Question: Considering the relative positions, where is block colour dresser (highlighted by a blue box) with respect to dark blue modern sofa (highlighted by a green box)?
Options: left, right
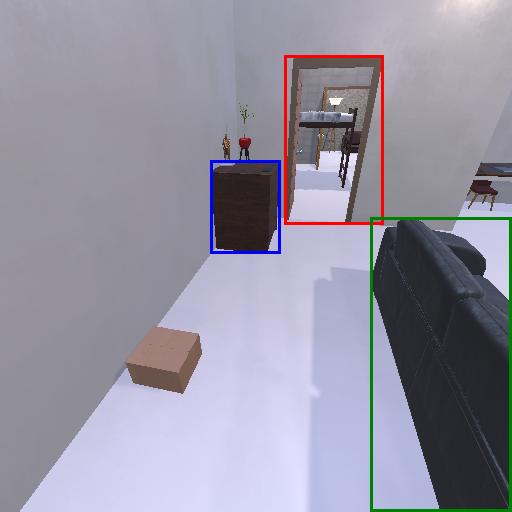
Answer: left